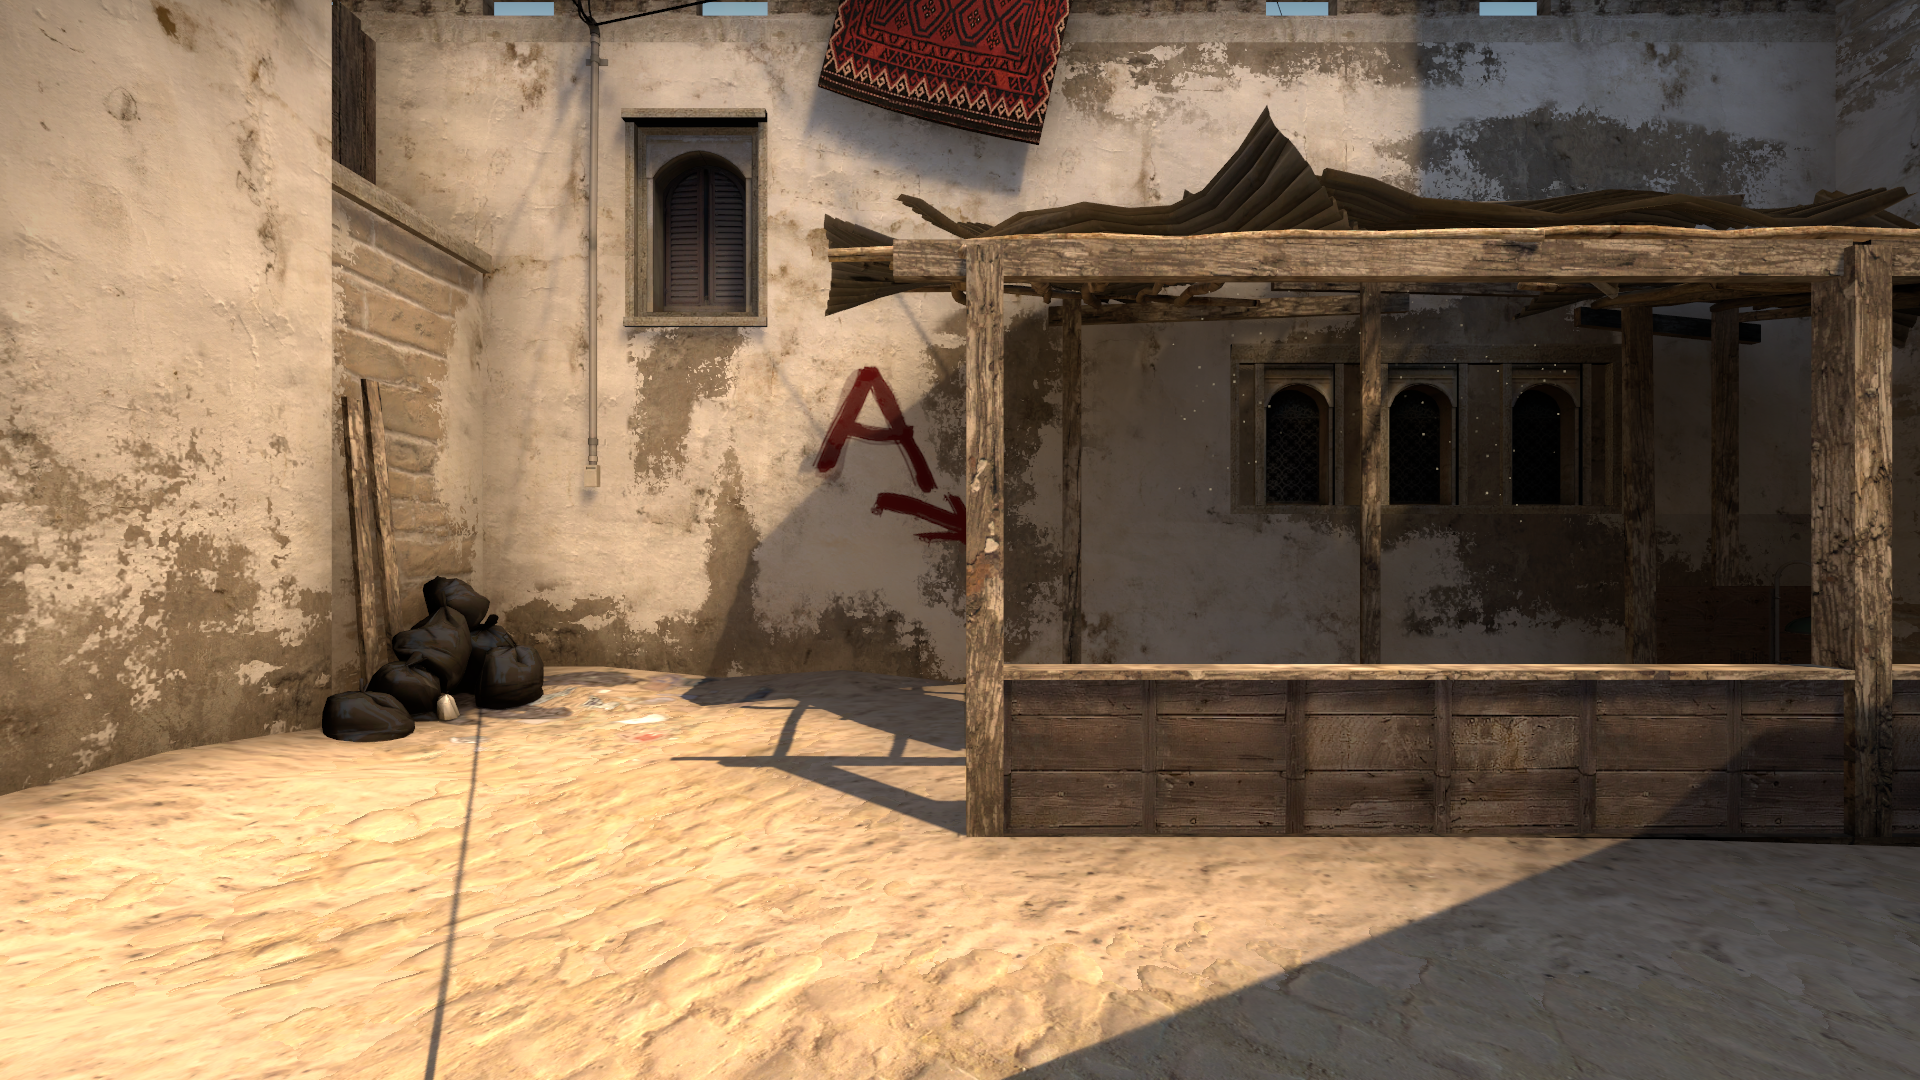
Map: de_mirage